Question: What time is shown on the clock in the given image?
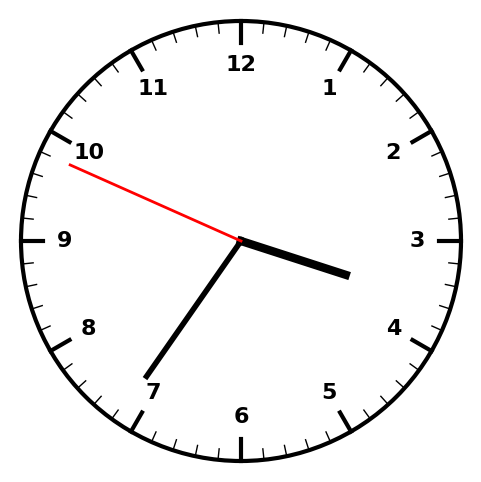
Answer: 03:35:49